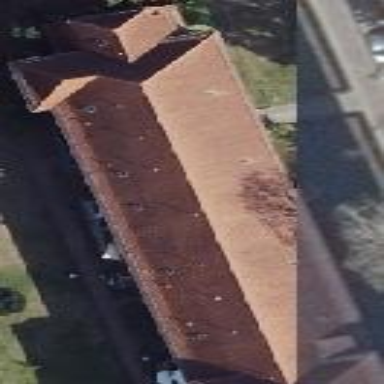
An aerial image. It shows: Apartment building with hipped roof.